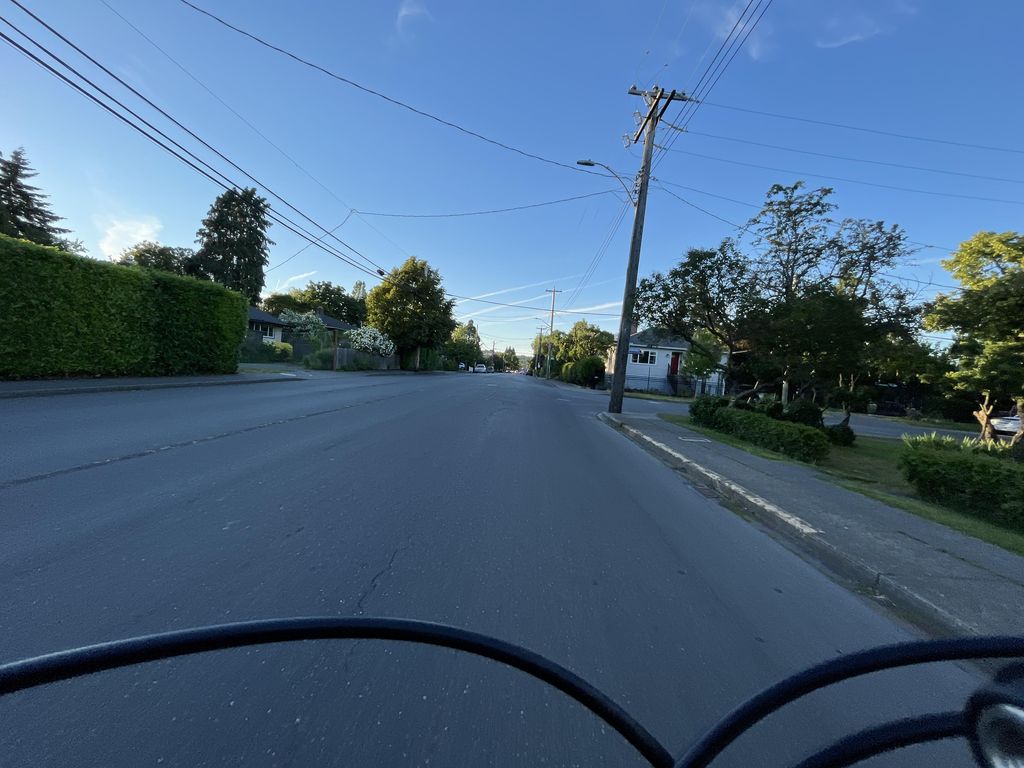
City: victoria